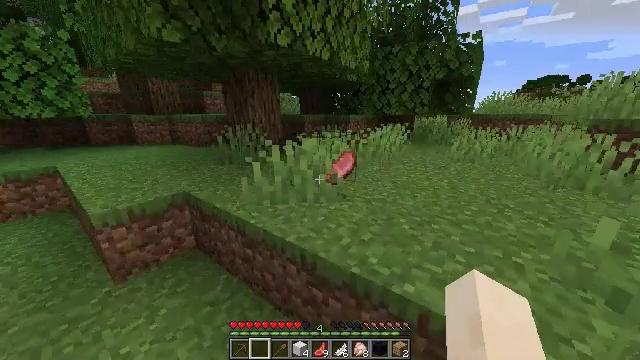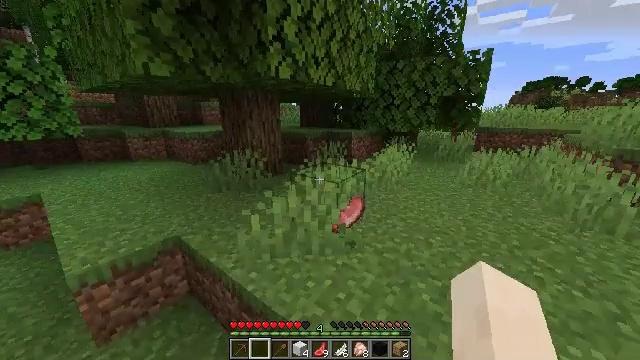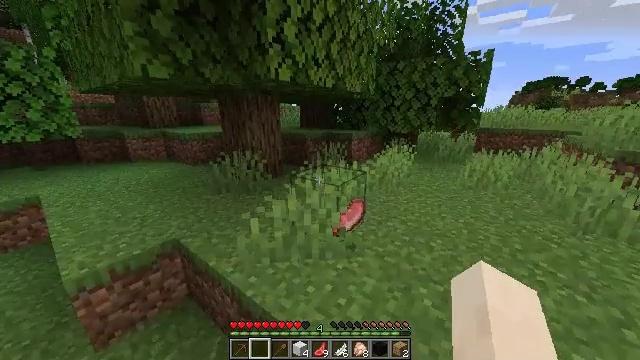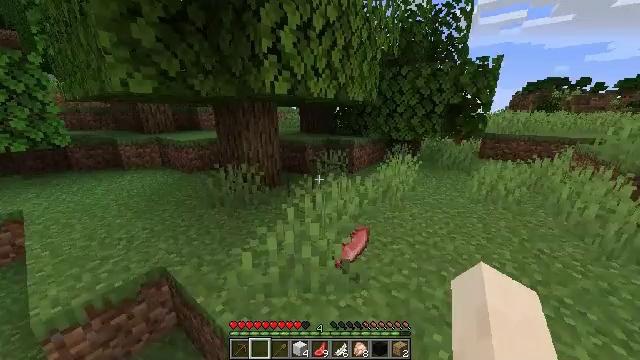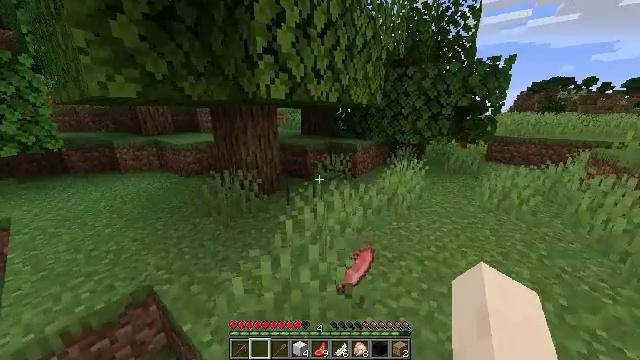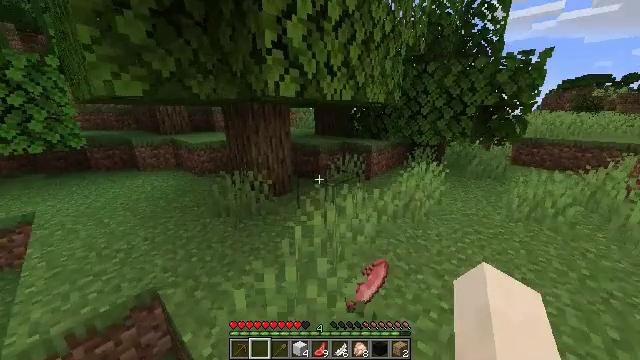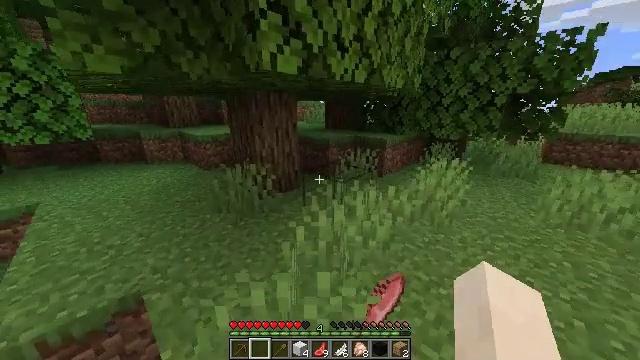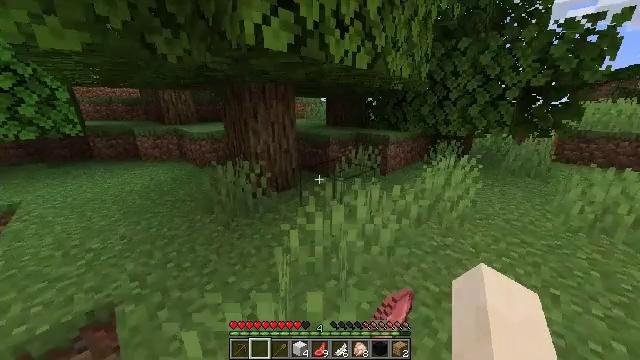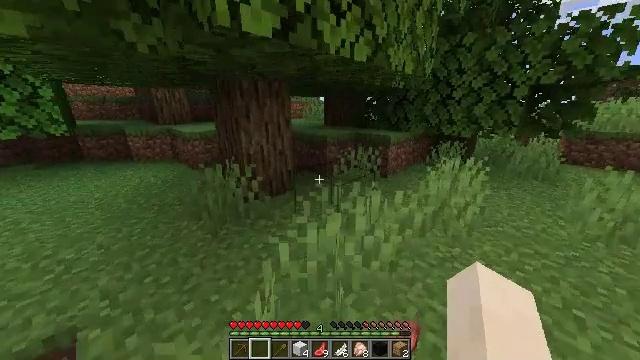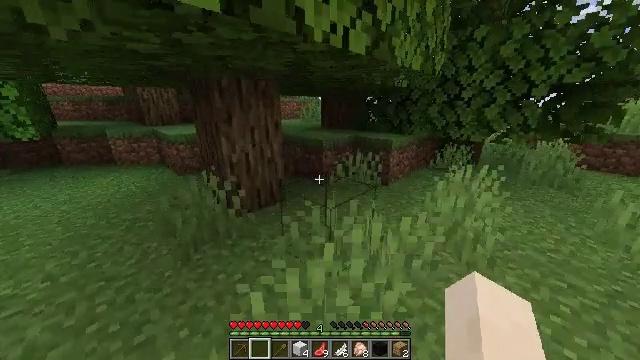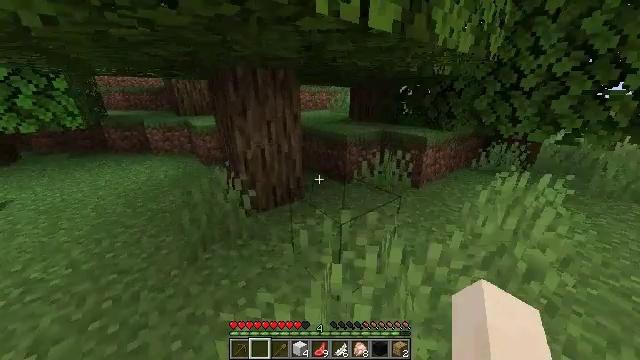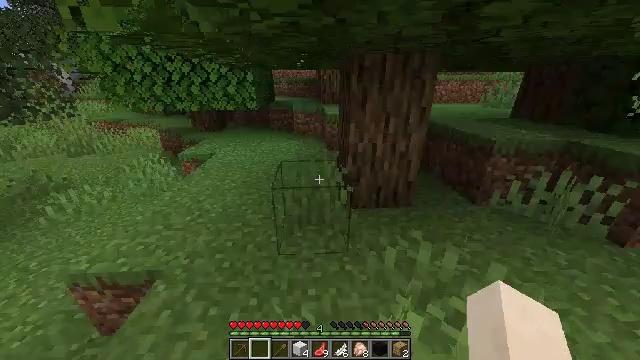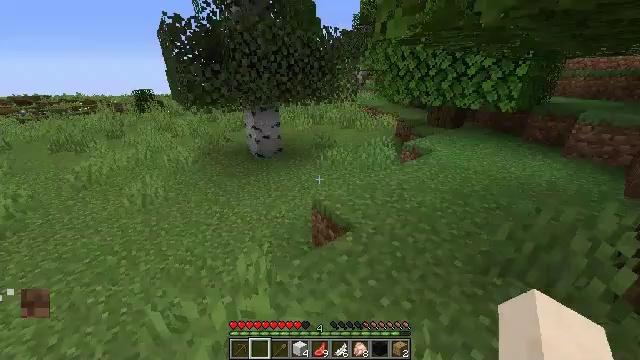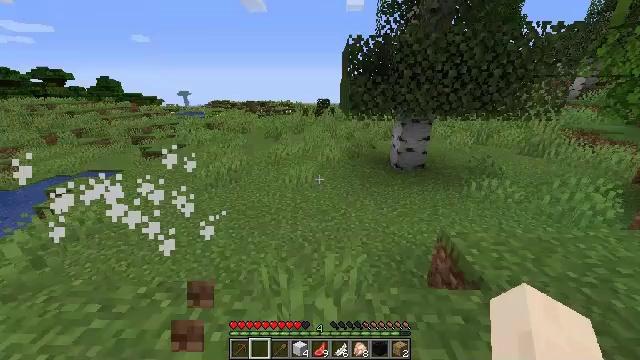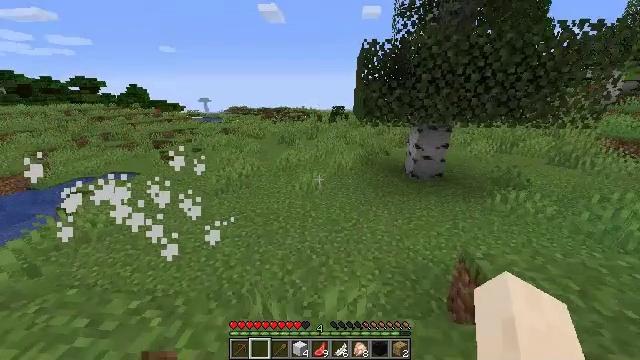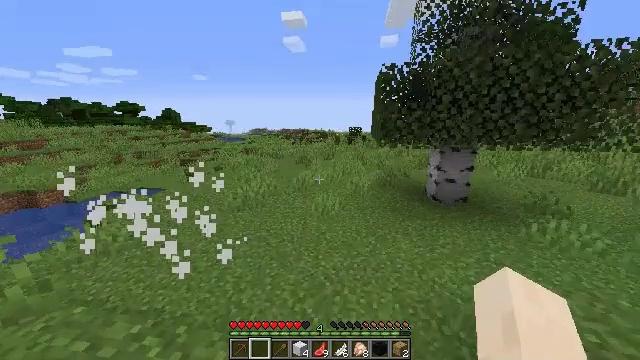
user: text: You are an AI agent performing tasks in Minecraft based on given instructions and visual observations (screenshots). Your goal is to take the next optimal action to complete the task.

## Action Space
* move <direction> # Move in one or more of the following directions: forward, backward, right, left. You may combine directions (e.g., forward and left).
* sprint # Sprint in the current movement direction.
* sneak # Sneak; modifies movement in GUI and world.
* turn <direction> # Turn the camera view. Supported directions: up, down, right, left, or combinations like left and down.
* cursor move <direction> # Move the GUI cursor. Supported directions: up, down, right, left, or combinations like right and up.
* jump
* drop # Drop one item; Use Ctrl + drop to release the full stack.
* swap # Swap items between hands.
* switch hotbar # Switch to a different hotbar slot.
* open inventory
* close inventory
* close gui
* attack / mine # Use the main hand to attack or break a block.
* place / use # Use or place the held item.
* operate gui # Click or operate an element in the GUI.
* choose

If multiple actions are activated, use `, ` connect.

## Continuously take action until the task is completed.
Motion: motion action
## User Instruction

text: Dig up the grass block for dirt.
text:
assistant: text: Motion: move forward and move right, sprint, jump
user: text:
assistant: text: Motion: move forward and move right, sprint, jump
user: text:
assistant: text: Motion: move forward and move right, sprint
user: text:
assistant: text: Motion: move forward and move right, sprint
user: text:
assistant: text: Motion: move forward, sprint, turn left
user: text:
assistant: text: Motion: move forward, sprint, turn left
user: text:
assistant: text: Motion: move forward, sprint
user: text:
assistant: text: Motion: move forward, sprint
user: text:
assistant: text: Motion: move forward and move right, sprint
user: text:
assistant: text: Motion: move forward and move right, sprint, turn left and down
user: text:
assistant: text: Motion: move forward and move right, sprint, turn left and down
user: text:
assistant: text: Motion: move forward, sprint, turn left and down
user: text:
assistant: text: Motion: move forward, sprint, turn left and up
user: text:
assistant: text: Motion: move forward, sprint, turn left and up
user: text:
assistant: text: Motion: move forward, sprint, turn left and up
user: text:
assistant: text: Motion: move forward, sprint, turn left and up
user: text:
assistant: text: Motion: move forward, sprint, turn left
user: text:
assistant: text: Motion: move forward, sprint, turn left
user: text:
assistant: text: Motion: move forward, sprint, turn left
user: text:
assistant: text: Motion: move forward, sprint
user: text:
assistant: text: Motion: move forward, sprint
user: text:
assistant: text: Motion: move forward, sprint
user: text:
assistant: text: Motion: move forward, sprint
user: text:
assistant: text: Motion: move forward, sprint
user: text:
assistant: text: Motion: move forward, sprint
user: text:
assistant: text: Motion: move forward, sprint
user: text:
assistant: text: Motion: move forward, sprint, jump
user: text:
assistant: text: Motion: move forward, sprint, jump
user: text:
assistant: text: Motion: move forward, sprint, jump
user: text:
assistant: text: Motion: move forward, sprint, jump